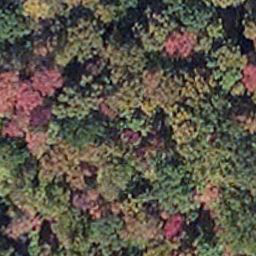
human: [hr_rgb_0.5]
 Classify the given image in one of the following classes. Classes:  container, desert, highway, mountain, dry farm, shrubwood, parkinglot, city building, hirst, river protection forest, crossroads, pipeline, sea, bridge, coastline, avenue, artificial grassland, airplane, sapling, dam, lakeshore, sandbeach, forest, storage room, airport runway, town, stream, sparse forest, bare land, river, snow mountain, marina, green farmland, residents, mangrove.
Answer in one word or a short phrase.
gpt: mangrove